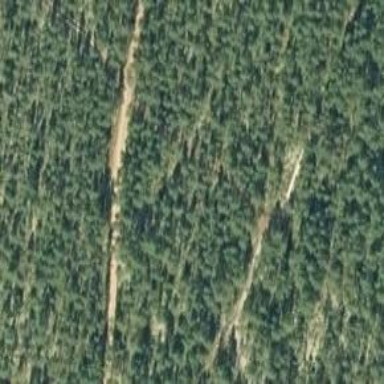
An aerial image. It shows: Path with excellent trail visibility.